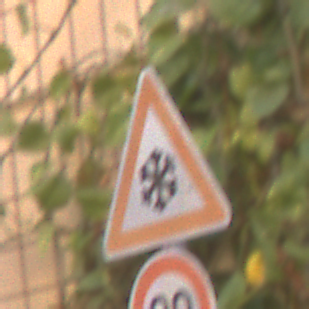
Verkehrszeichen: SchneeOderEisglaette
Zusatzzeichen unten: Geschwindigkeit80
Umgebung: Outdoor, Urban
Tageszeit: MorningAfternoon
Wetter: Clear
Licht: Natural
Jahreszeit: NotSpecified
Kontrast: LowContrast